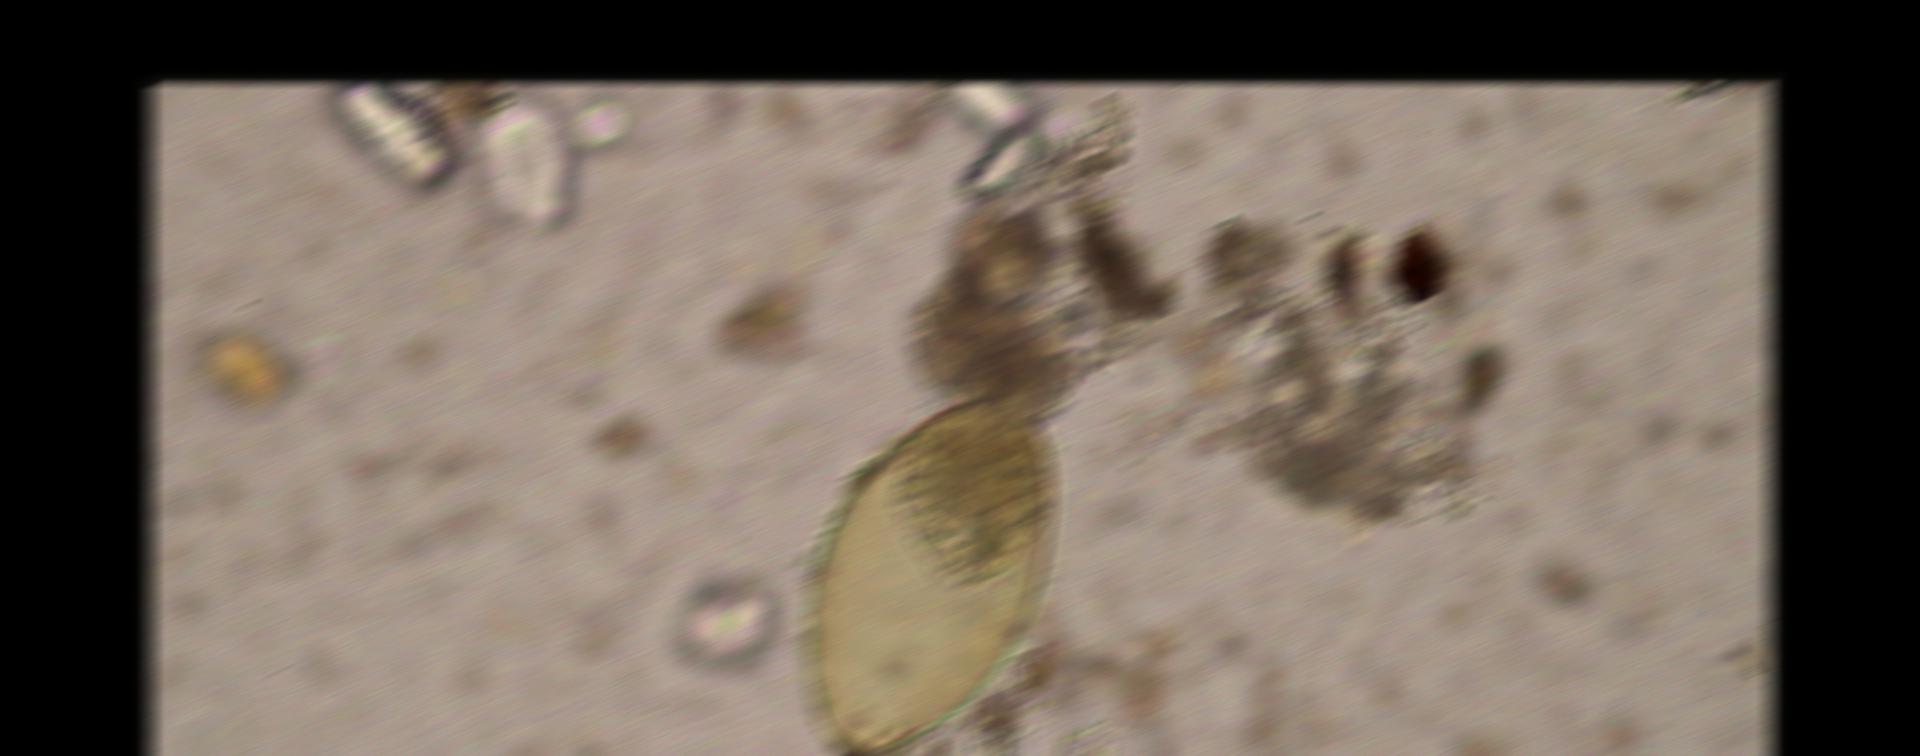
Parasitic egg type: Fasciolopsis buski